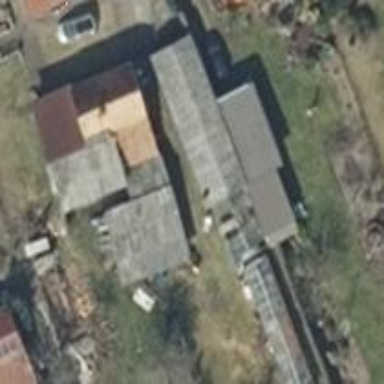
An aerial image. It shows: Building.